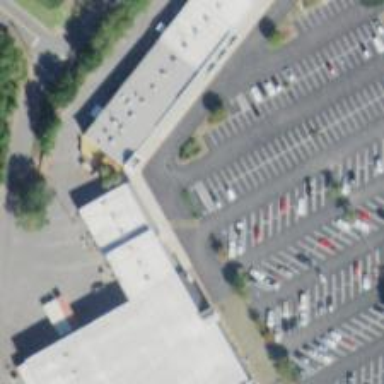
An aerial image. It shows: Parking space is available.